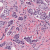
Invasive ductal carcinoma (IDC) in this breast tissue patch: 1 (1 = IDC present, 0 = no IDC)